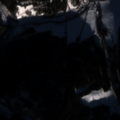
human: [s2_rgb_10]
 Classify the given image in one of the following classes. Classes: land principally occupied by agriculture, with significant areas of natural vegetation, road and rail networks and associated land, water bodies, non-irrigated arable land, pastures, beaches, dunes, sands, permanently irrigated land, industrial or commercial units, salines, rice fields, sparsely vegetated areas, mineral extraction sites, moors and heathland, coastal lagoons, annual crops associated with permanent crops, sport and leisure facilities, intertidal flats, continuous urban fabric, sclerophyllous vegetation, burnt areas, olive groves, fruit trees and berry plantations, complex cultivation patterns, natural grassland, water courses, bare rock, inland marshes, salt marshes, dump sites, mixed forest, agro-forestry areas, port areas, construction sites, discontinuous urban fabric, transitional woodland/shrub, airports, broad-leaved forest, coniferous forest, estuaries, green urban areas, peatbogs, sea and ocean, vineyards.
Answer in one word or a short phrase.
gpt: discontinuous urban fabric, pastures, land principally occupied by agriculture, with significant areas of natural vegetation, coniferous forest